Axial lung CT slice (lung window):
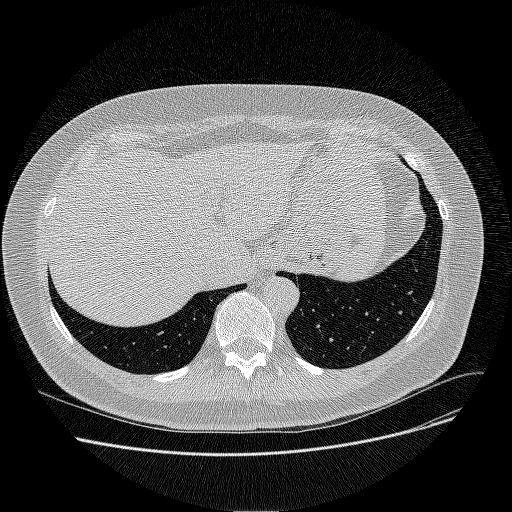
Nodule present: no